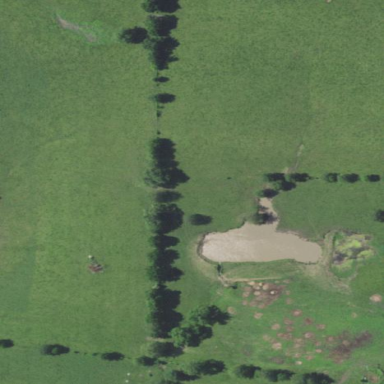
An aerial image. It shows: Farmyard with native pasture crops.